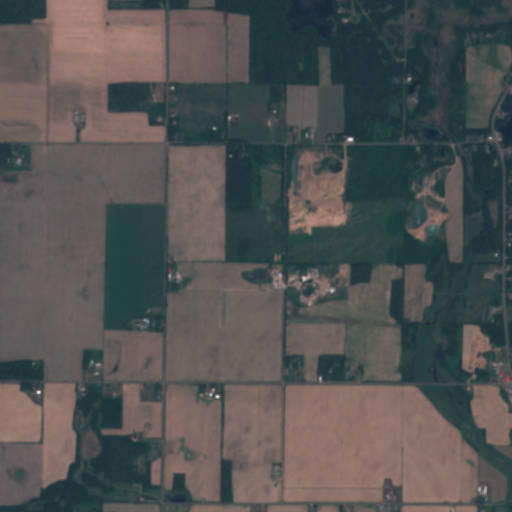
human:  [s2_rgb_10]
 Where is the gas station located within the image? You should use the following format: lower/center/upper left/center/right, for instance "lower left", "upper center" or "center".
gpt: The gas station is located in the lower right of the image.
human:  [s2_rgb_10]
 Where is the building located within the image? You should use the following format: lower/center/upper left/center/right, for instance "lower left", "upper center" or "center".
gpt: The building is located in the lower right of the image.
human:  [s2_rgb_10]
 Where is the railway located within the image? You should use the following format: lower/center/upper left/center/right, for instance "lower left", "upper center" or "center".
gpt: The railway is located in the left of the image.
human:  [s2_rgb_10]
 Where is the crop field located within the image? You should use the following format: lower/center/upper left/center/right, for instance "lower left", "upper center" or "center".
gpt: There is no crop field in the image.